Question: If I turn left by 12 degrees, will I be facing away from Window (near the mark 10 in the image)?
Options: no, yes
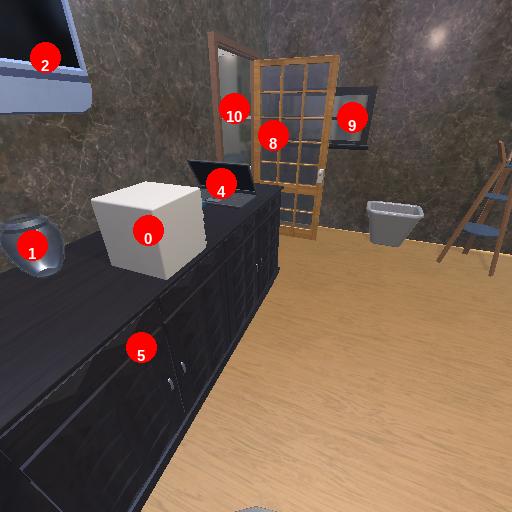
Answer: no